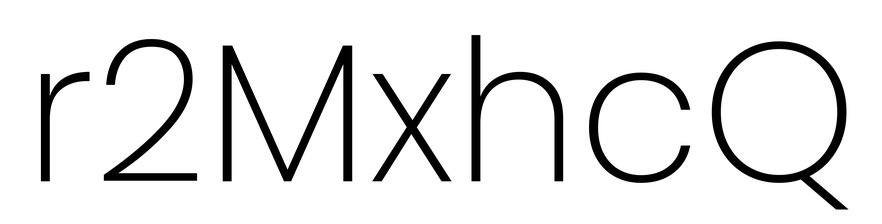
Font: Poppins-ExtraLight